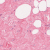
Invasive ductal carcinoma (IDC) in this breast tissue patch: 0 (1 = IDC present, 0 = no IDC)